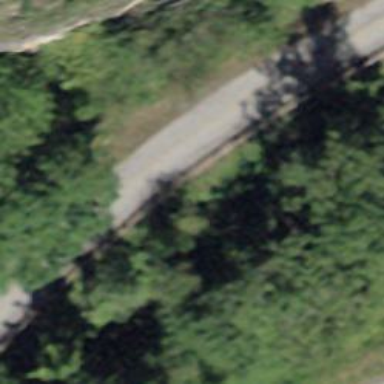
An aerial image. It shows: Asphalt track with grade1 tracktype.